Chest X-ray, AP view. Patient: 62 years old, sex F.
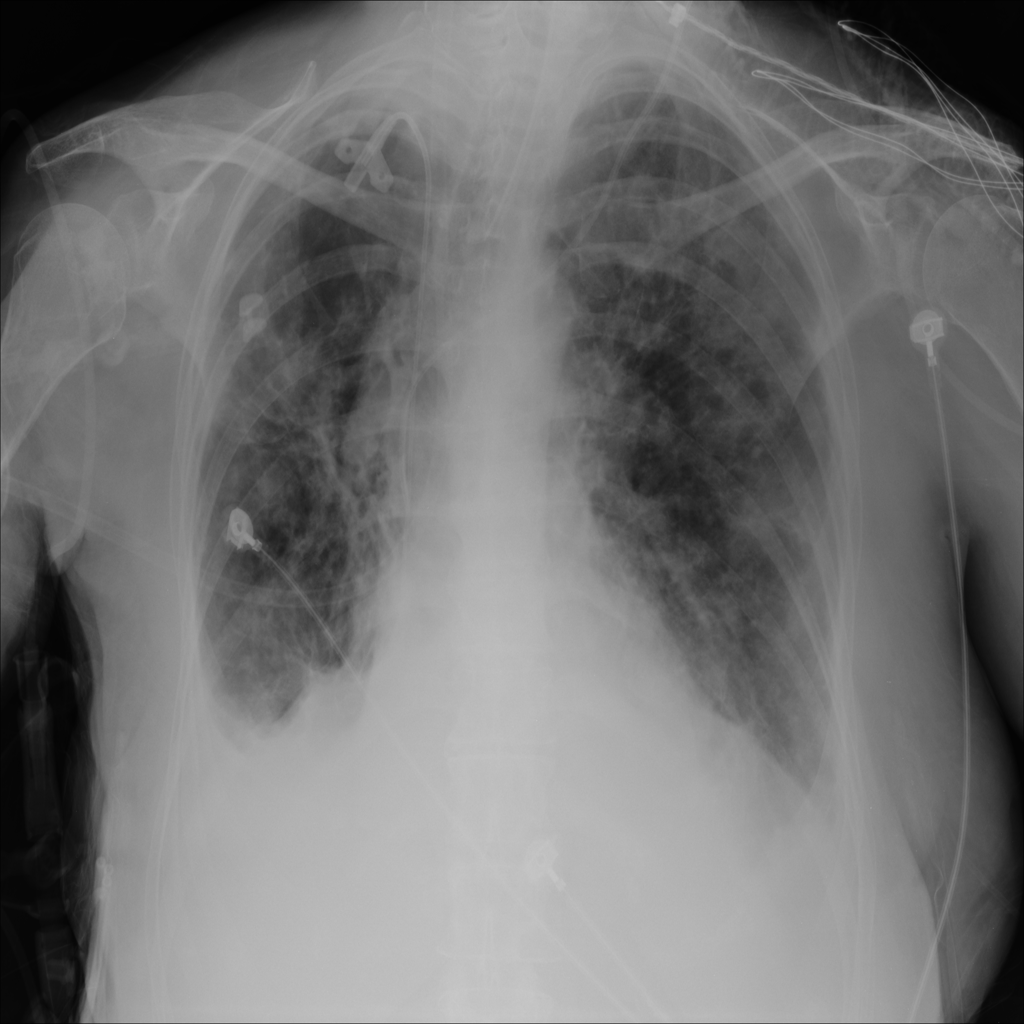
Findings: Fibrosis